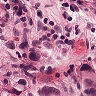
Metastatic tissue present: yes